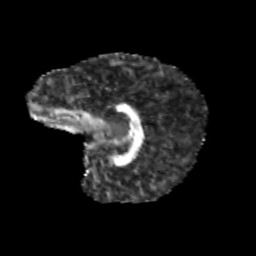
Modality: FA
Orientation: sagittal
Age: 11
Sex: female
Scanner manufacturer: siemens
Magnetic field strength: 3 T
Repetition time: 3.8 s
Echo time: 0.07 s